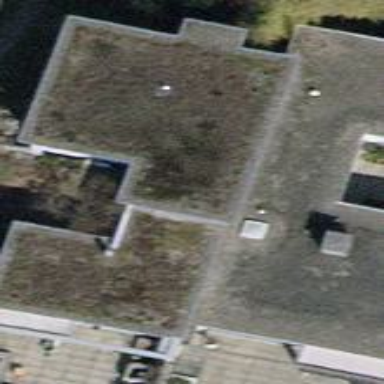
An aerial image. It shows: Terrace building.